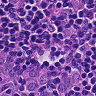
Metastatic tissue present: no